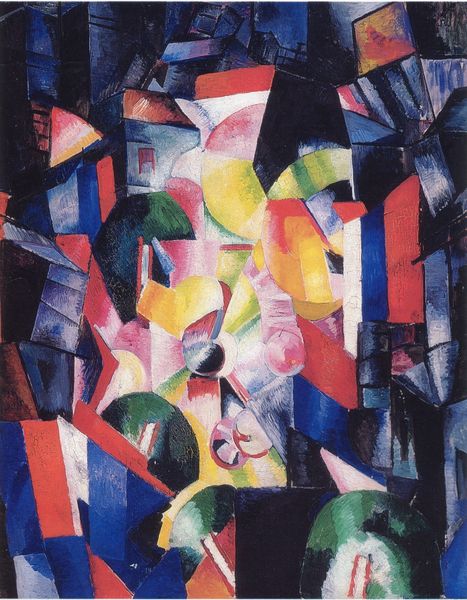
Titel: Stadt in der Nacht
Künstler: A.A. Ekster
Standort: Sankt Petersburg
Institution: Staatliches Russisches Museum
Schlagwörter: baum, blau, dunkel, gemälde, schatten, weiß, aquarell, dreieck, frauen, gelb, grün, kubismus, kubistisch, landschaft, stadt, bunt, fenster, hell, licht, orange, schwarz, haus, rot, expressionismus, malerei, öl, häuser, pastos, rosa, kreis, rund, farbig, bogen, italien, ort, moderne, abstrakt, farben, modern, dorf, dächer, farbe, formen, leiter, spitz, ölfarbe, abstraktion, leuchten, rechtecke, bögen, segment, futurismus, eckig, durcheinander, macke, ecken, quadrate, zahl, leuchtend, quadrat, viereck, klee, kuben, kandinsky, kubisch, marc, splitter, delaunay, braque, leger, leuchtet, delanauy